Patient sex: M
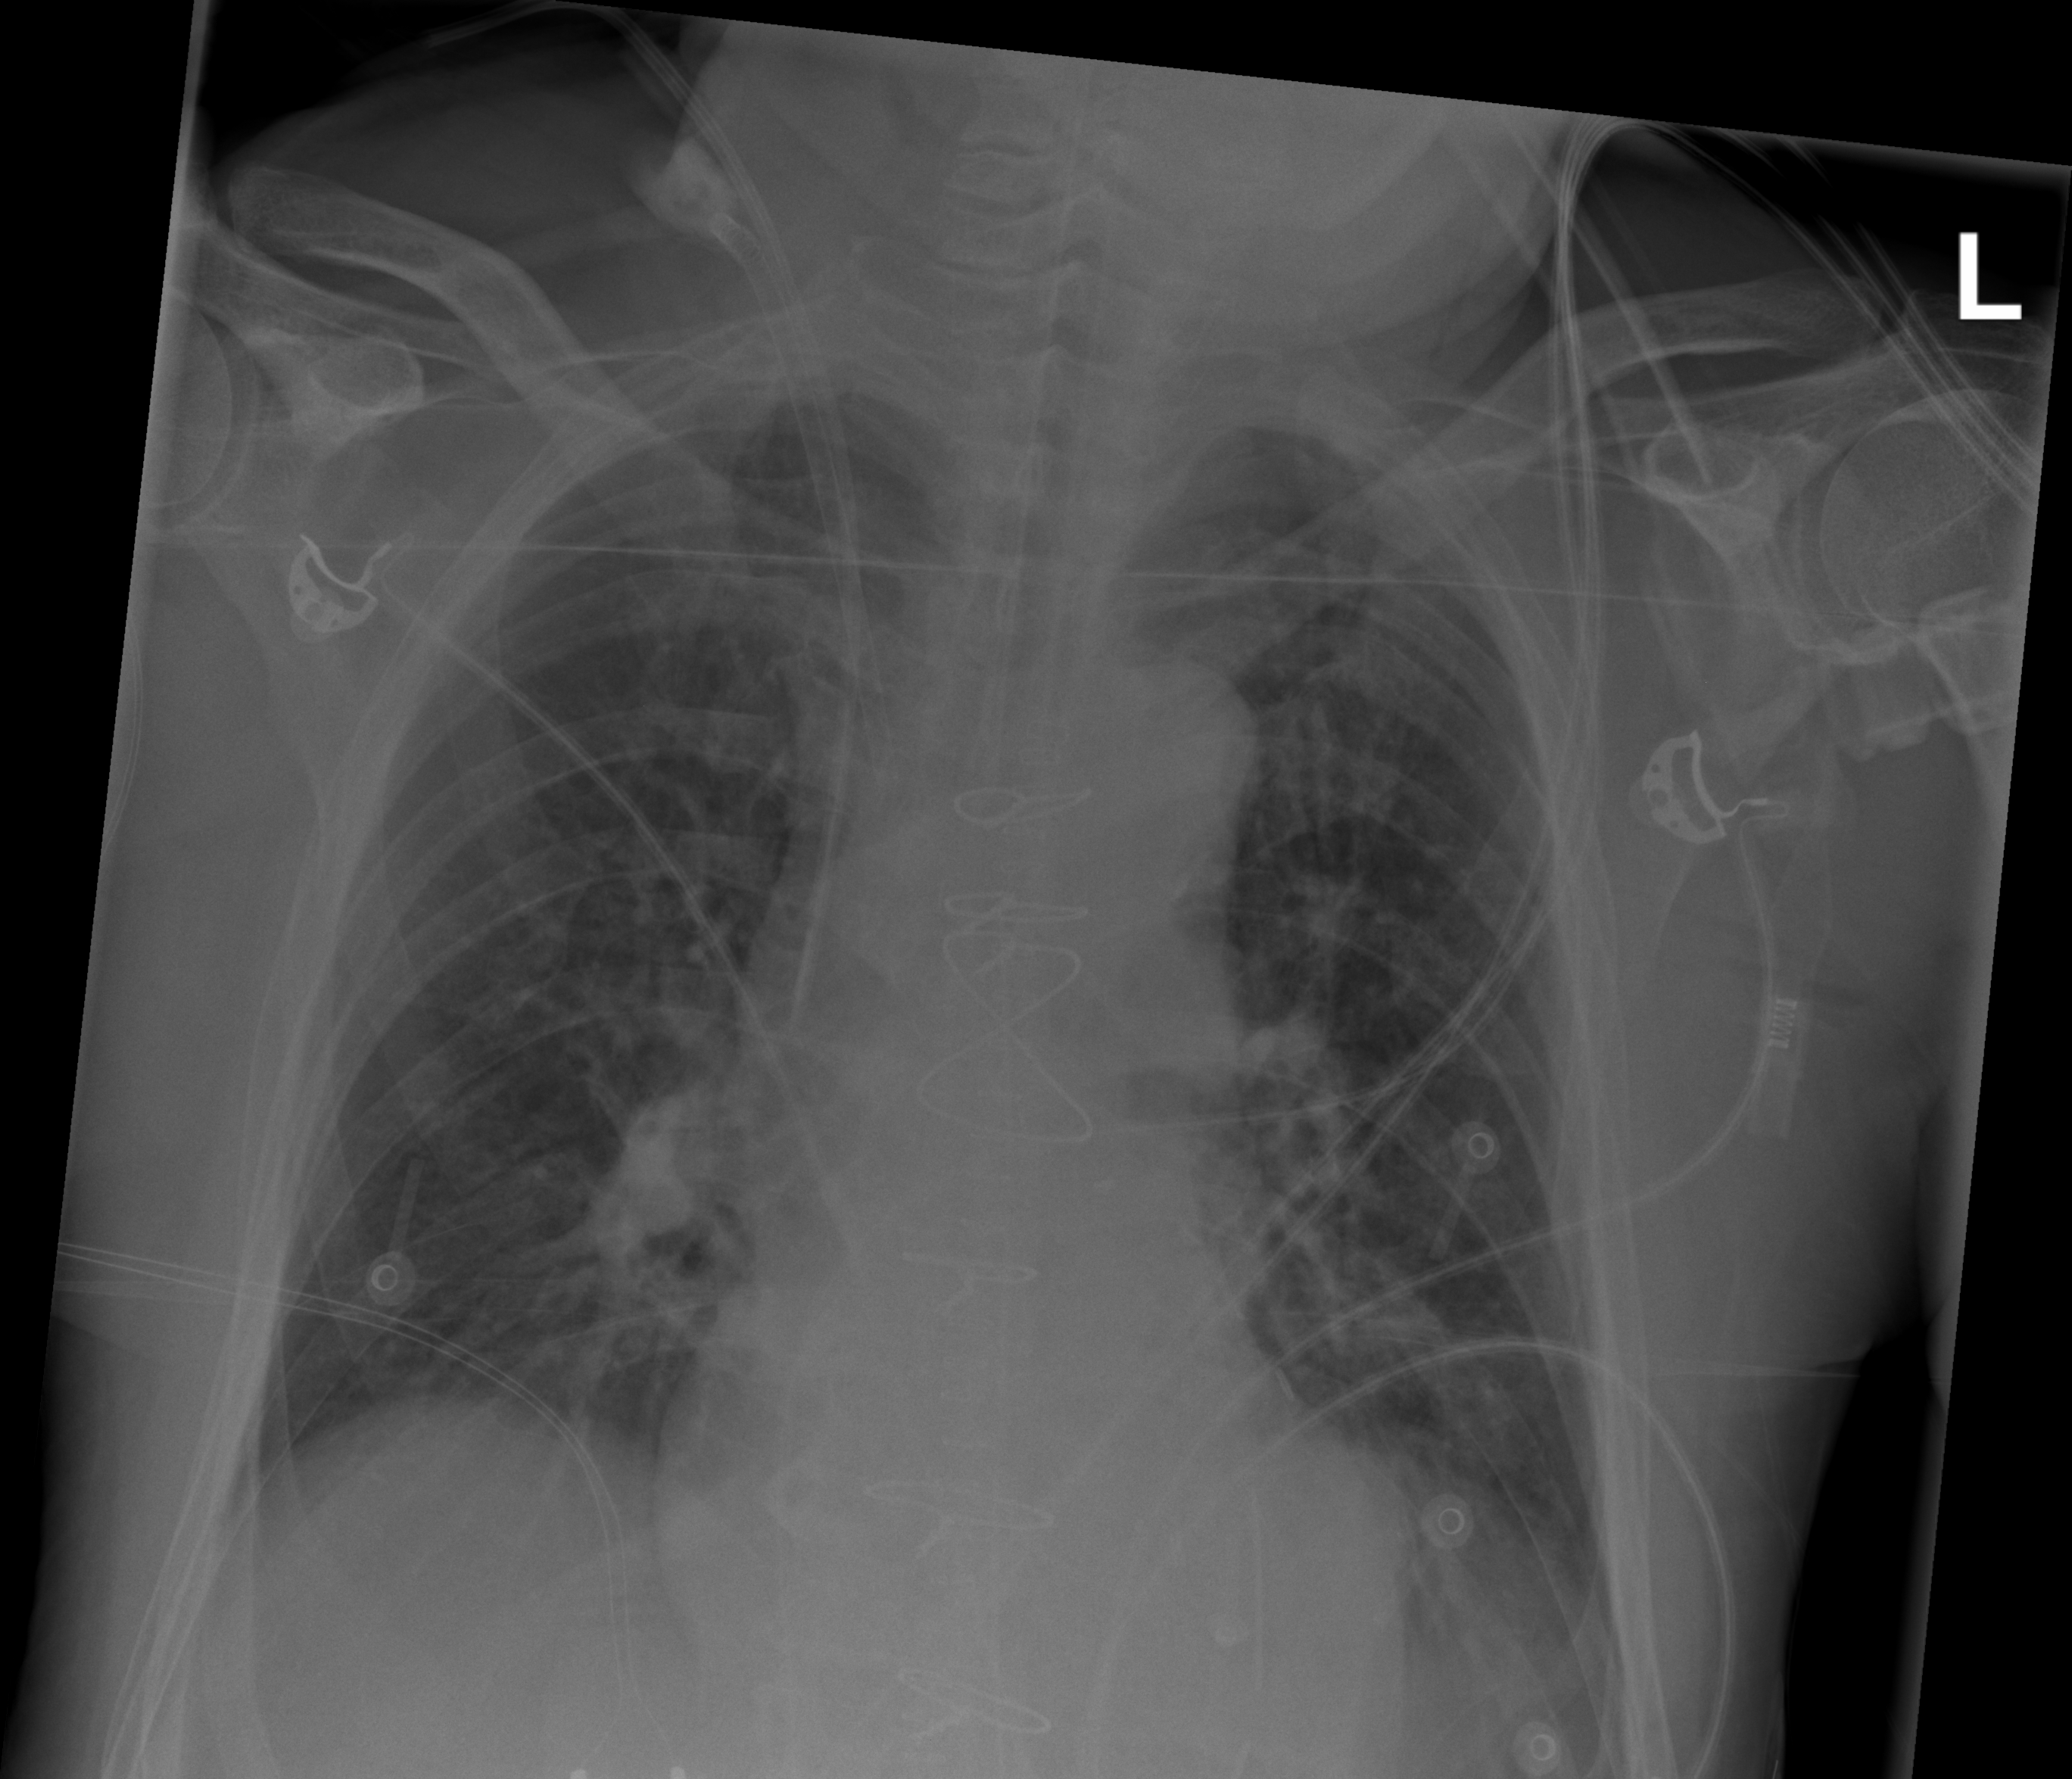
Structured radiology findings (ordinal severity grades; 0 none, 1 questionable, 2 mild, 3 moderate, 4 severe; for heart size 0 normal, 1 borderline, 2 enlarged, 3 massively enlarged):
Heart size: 0
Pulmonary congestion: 2
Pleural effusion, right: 0
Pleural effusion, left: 0
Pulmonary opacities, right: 0
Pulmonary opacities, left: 0
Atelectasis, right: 1
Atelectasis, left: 1